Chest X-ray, AP view. Patient: 52 years old, sex F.
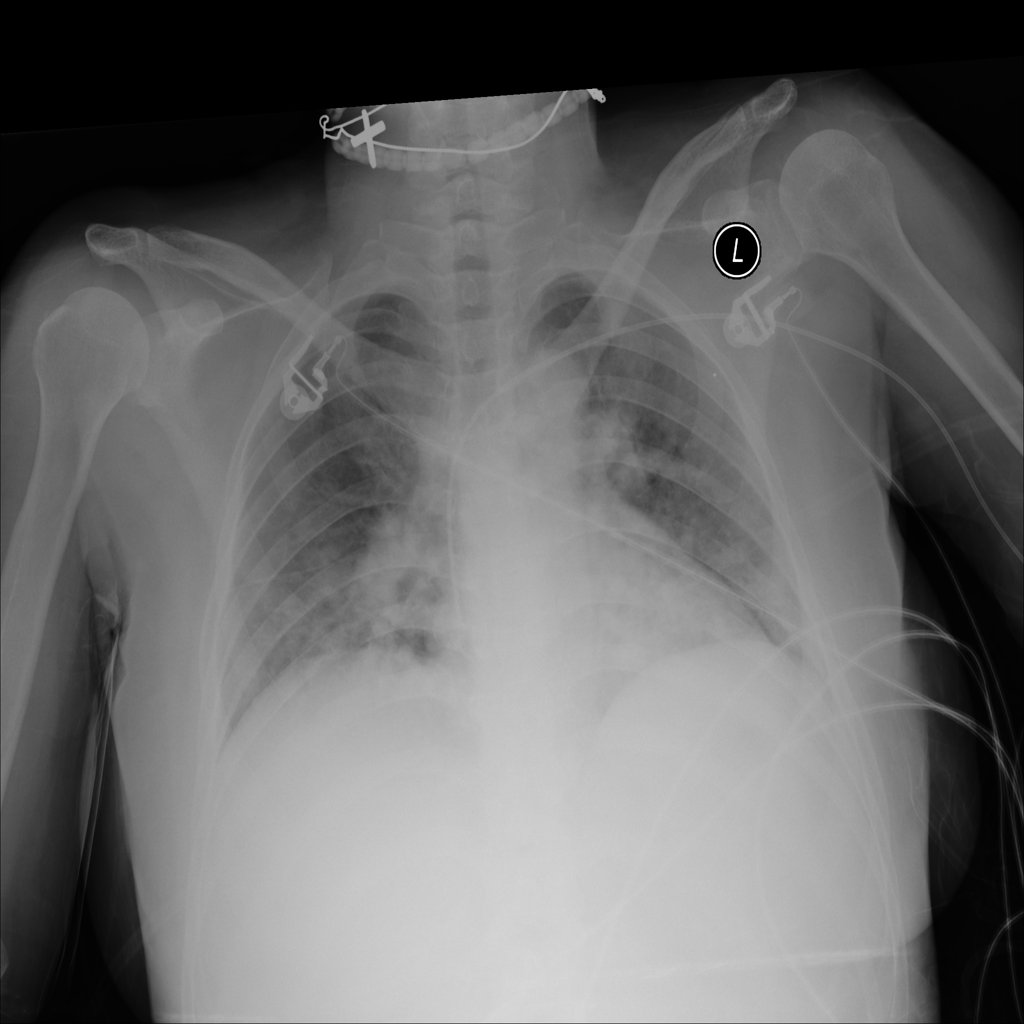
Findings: No Finding